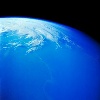
Label: water